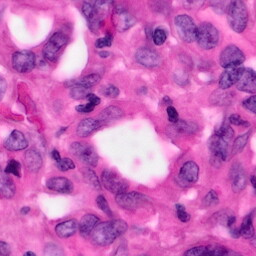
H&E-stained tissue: Pancreatic